Question: Im trying to compare two values in the same record and if
$minvoorraad > $voorraad , set $voorraad = $minvooraad.
Database(cropped picture):
This is what i have now but it changes all numbers to same
'''
<?php
session_start();
include 'connect.php';
$sql = "SELECT Minvoorraad, Voorraad FROM product";
$query = mysqli_query($con, $sql);
if($query === false)
{
die(mysql_error());
}
else
{
while($row = mysqli_fetch_array($query))
{
if($row['Minvoorraad'] > $row['Voorraad'])
{
$minvoorraad = $row['Minvoorraad'];
$sql = "UPDATE Product SET Voorraad = '$minvoorraad'";
$query = mysqli_query($con, $sql);
}
}
Header("Location: ../producten.php");
?>
'''
By the way im a beginner
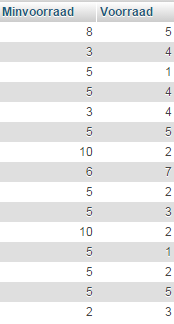
Answer: Below query will work, unless you need to do query optimization and reduce the locking period
'''
UPDATE Product
SET Voorraad = Minvoorraad
WHERE Minvoorraad > Voorraad
'''